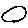
Label: circle